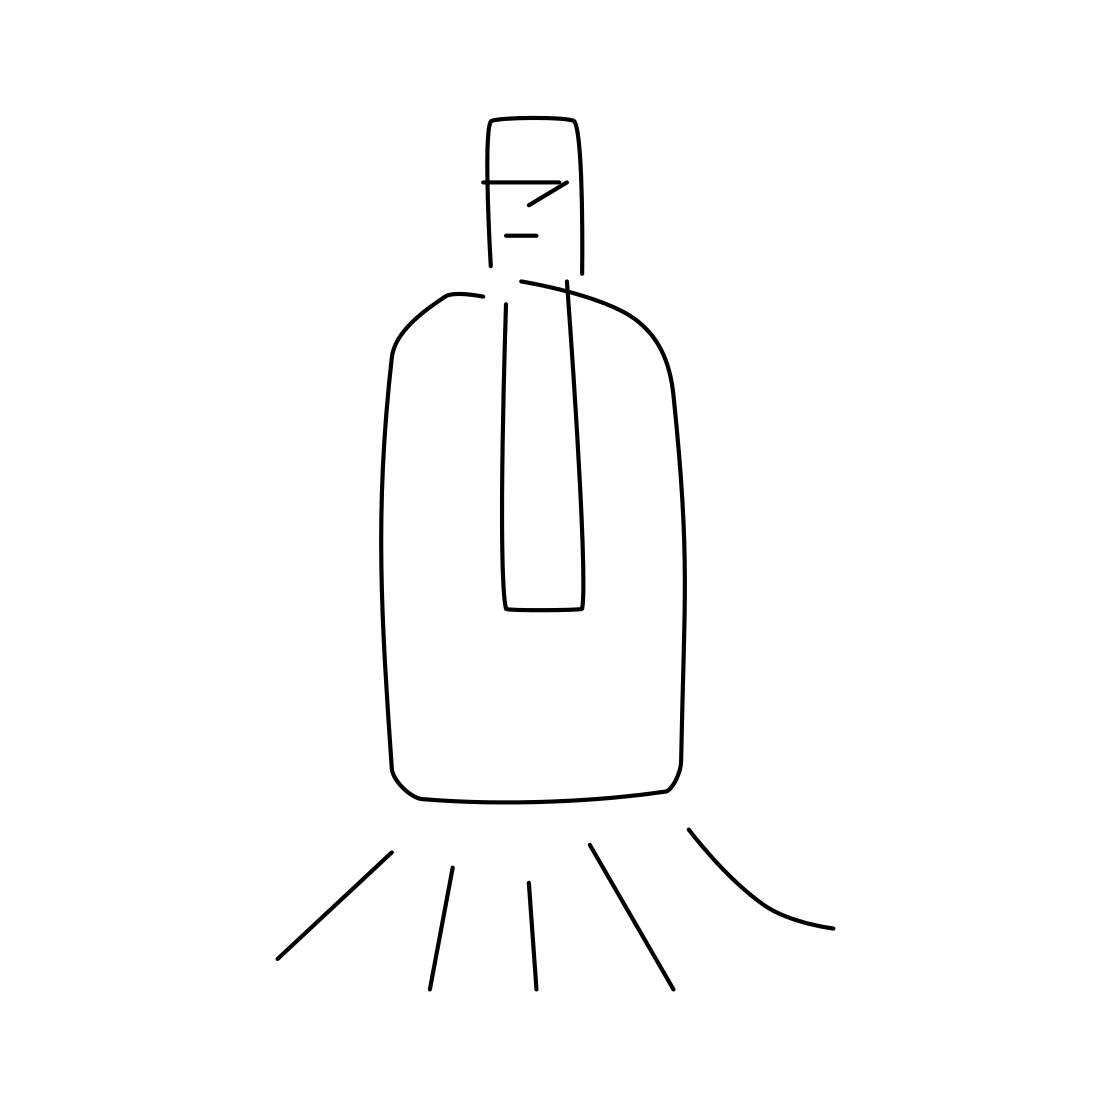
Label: lightbulb